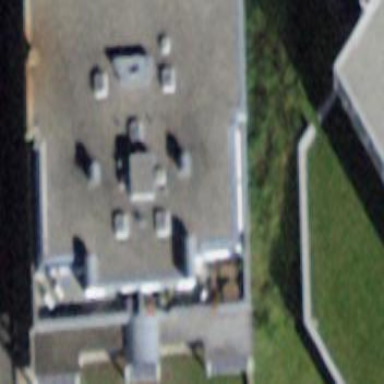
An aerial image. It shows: Building with flat roof.